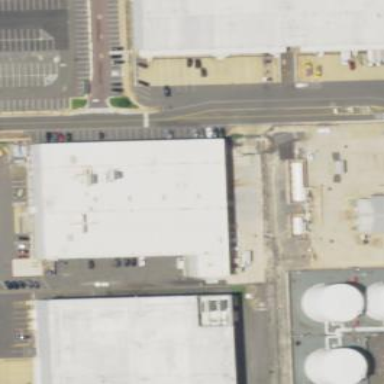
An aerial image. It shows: Commercial building.